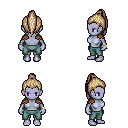
a pixel art fantasy rpg character, female body template, dark elf, purple skin, leather shoulder armor, teal pants, white blonde long topknot hairstyle, bracelets, four views (front, back, left, right), 2x2 character sprite sheet, small pixel art, hard edges, no anti-aliasing